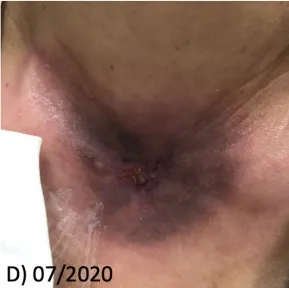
Gross tumor before and after treatment with lenvatinib plus pembrolizumab of patient 1. (B-D) shows the gross change of the tumor by the timeline.
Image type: medical_photograph (skin_photograph)